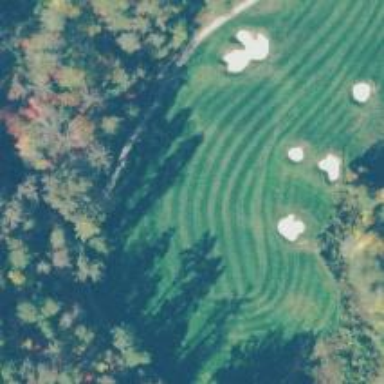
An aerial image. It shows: View of golf hole.